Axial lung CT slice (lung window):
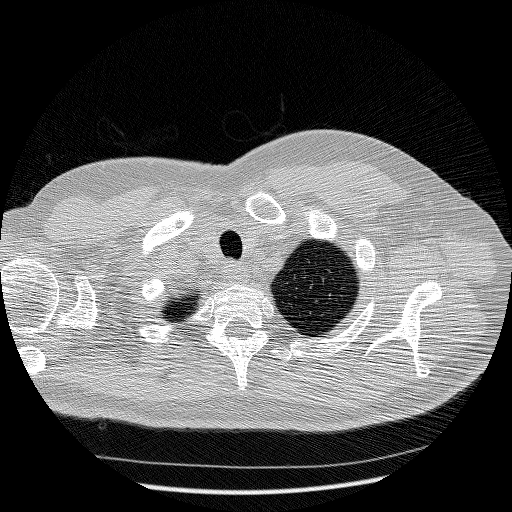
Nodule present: no